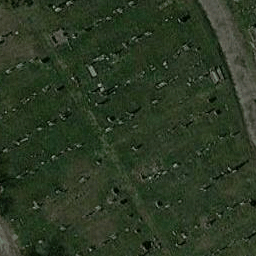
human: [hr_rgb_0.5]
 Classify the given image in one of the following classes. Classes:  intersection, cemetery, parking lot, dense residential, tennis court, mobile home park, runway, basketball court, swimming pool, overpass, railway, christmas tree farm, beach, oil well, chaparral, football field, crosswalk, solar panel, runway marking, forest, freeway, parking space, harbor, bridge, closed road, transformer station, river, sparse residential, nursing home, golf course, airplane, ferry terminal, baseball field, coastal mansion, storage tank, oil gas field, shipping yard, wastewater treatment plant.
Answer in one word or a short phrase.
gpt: cemetery